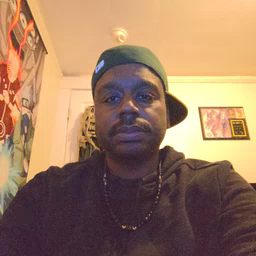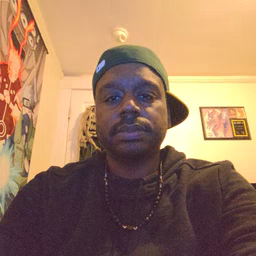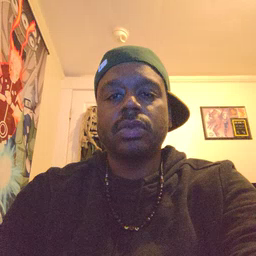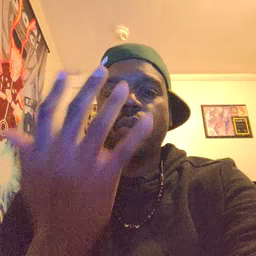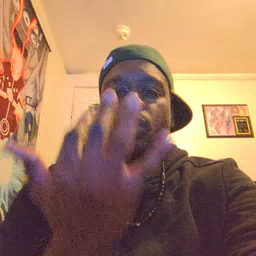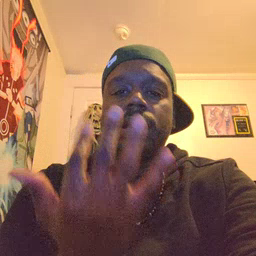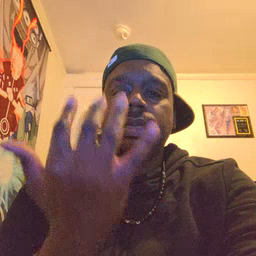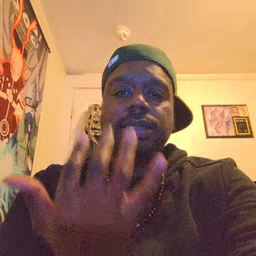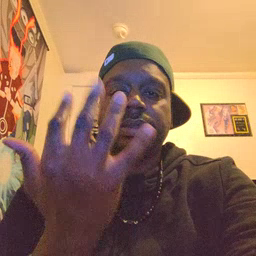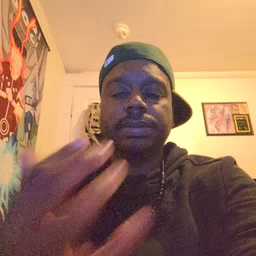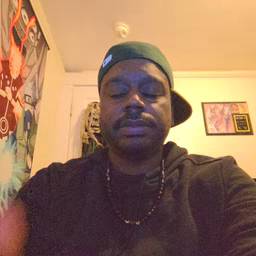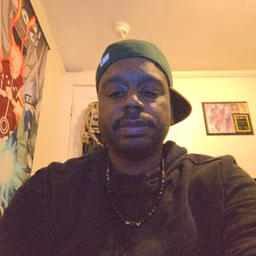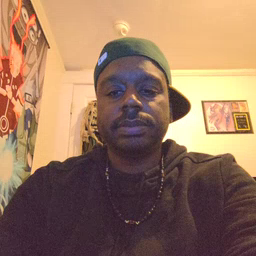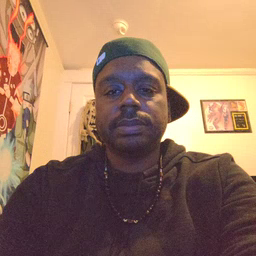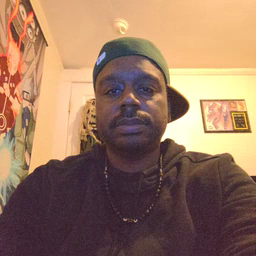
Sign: wait